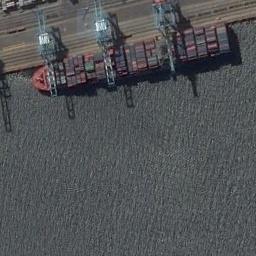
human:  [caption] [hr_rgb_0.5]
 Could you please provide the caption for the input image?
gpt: The cargo ship full of containers is docked at the dock and the water is deep blue .

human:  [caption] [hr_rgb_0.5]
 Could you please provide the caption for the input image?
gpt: An orange-red container ship docked at the dock, With loading and unloading equipment on the dock .

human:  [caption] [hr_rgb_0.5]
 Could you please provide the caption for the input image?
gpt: There are many containers on the ship .

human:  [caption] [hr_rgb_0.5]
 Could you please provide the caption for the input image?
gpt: There is a ship in the blue water on the shore .

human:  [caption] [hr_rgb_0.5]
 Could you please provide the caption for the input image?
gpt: The ship with many containers is at the harbor .